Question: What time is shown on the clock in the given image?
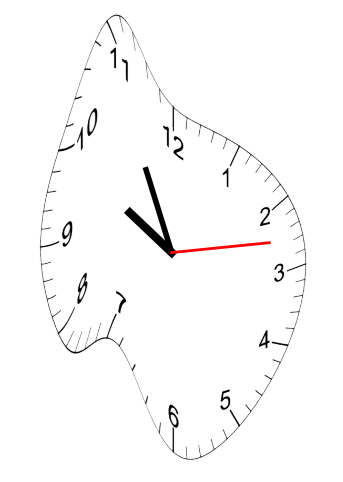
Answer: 09:55:13